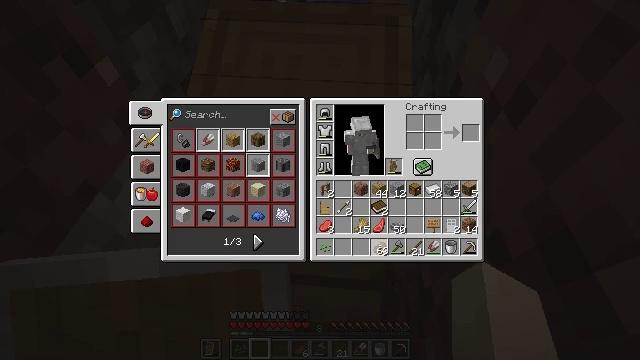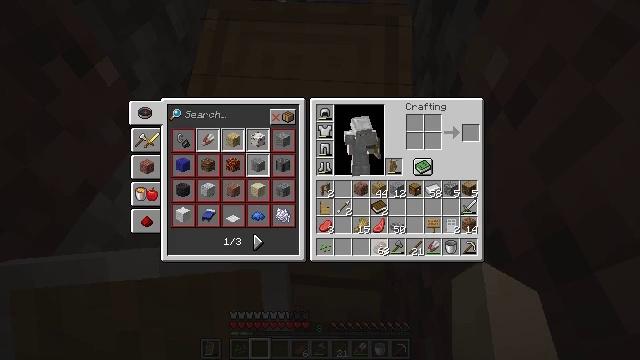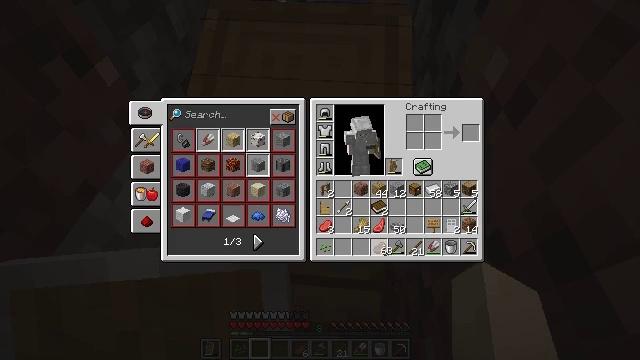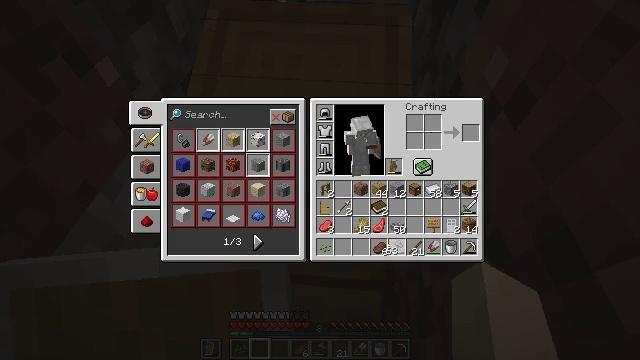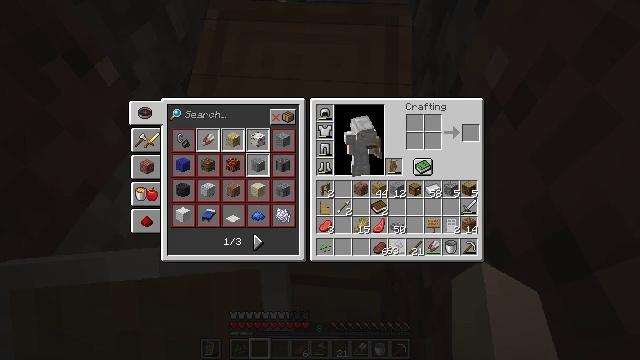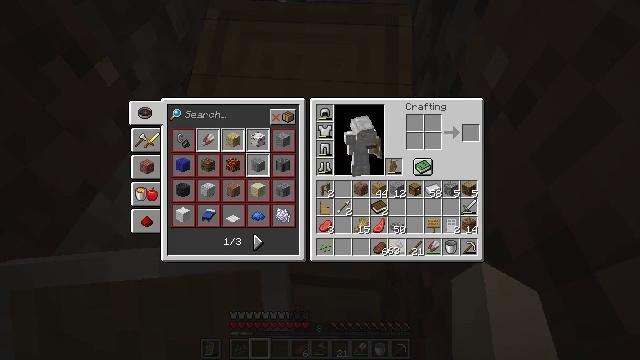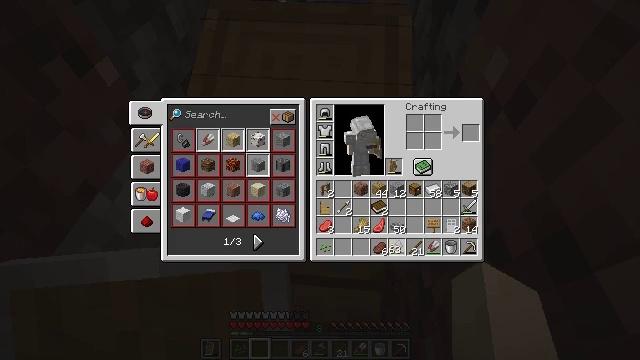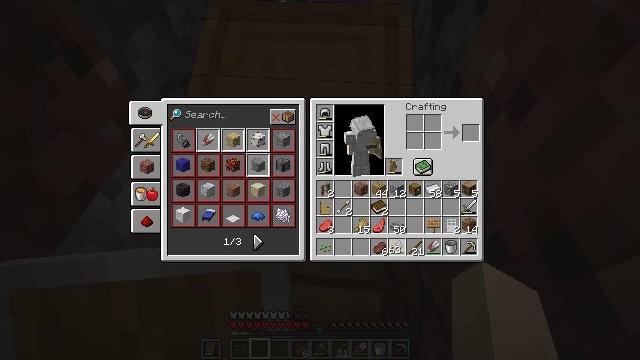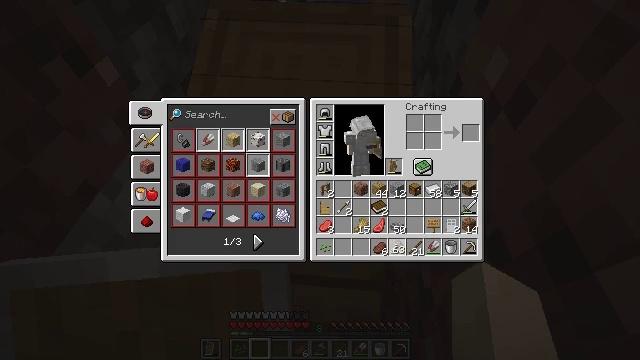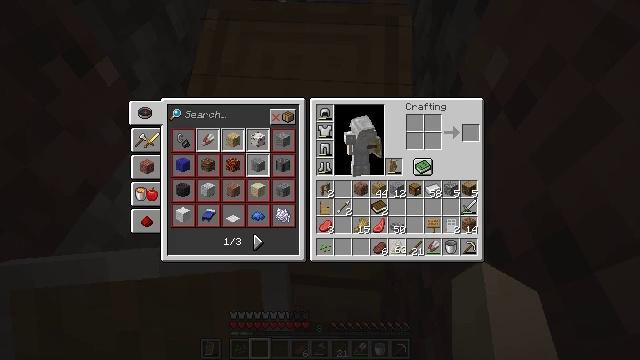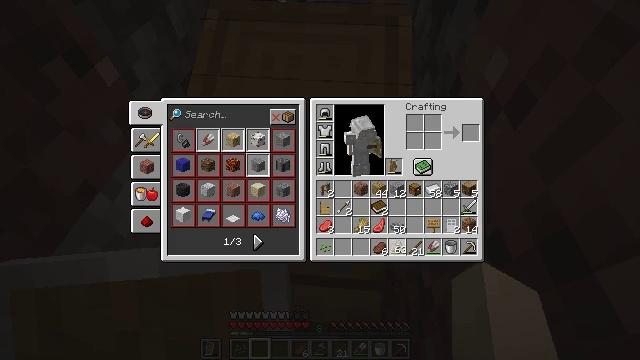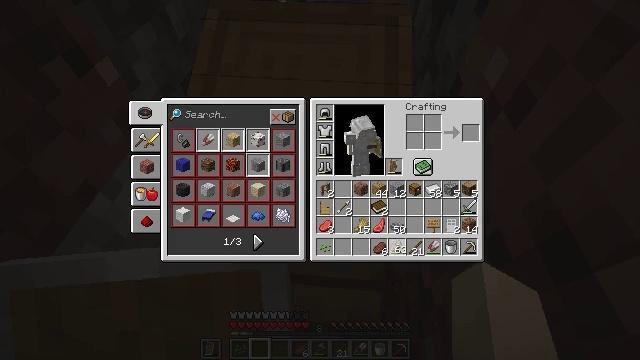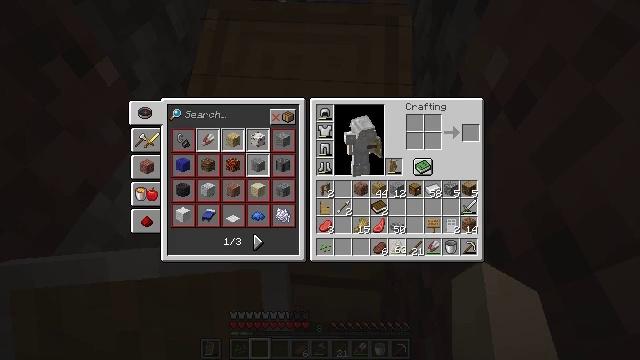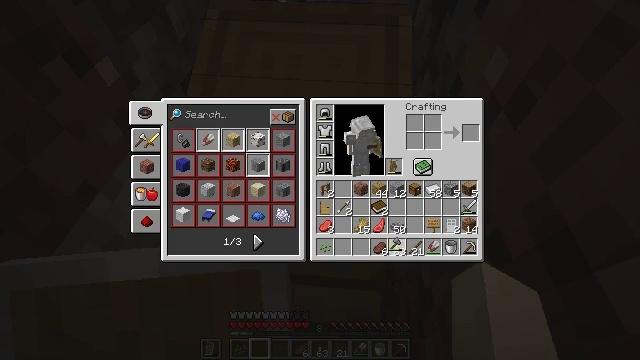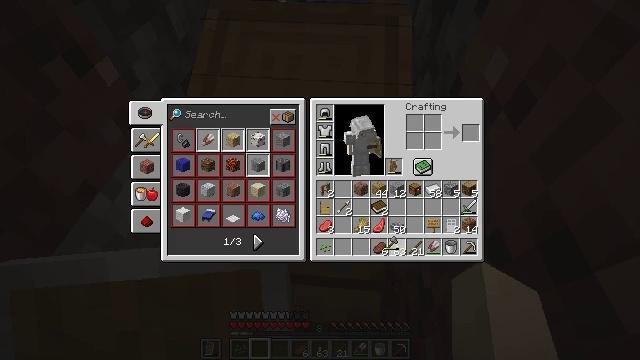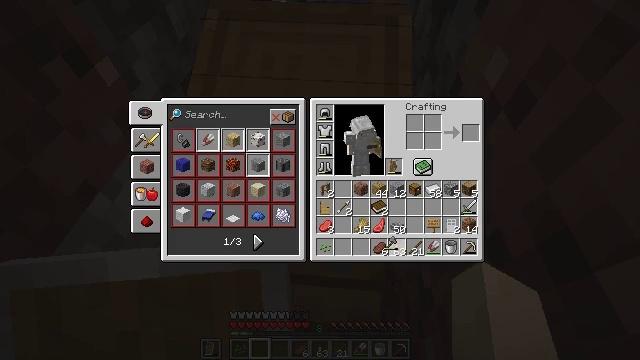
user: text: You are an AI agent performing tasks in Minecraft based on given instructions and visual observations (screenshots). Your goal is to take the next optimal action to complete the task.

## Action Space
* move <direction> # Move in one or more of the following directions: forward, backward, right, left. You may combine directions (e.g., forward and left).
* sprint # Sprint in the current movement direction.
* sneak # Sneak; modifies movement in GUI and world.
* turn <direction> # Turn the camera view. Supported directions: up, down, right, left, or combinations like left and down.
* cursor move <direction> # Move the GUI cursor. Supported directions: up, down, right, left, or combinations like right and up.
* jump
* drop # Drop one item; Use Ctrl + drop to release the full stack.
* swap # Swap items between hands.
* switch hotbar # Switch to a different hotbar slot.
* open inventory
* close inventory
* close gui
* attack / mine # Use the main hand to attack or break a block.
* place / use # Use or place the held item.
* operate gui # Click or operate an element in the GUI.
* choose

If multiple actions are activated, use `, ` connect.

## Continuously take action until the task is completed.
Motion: motion action
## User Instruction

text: Collect the lectern by destroying it.
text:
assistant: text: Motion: no_op
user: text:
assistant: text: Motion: no_op
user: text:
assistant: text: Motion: no_op
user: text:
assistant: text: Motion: no_op
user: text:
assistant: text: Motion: no_op
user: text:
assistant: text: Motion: no_op
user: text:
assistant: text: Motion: no_op
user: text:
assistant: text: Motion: no_op
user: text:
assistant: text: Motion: no_op
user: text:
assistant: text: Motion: attack / mine
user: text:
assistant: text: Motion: attack / mine
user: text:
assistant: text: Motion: attack / mine
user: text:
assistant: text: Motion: no_op
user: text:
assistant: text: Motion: no_op
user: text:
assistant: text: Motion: no_op
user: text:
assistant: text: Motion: no_op
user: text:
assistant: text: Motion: no_op
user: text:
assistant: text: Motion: no_op
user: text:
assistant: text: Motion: no_op
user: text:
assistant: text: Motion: no_op
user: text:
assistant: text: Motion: no_op
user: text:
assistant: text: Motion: no_op
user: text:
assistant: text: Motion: no_op
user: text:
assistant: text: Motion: attack / mine
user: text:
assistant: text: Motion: attack / mine
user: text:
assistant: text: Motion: attack / mine
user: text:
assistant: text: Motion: no_op
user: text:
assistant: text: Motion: no_op
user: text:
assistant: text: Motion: no_op
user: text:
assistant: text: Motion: no_op